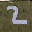
Label: 2